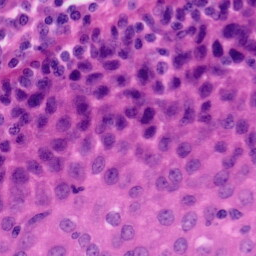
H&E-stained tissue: Tonsil